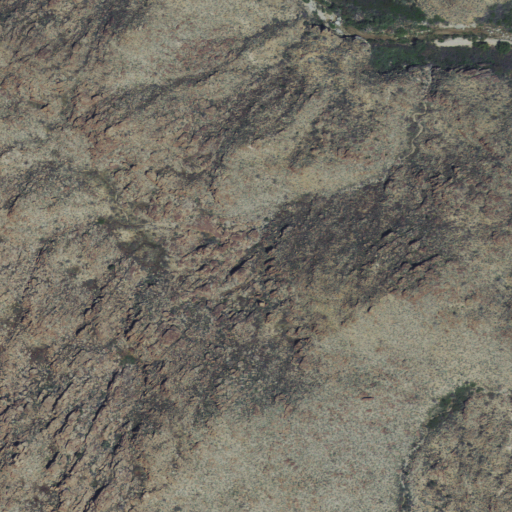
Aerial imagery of plain(s) in California named Mesquite Flat containing only shrub